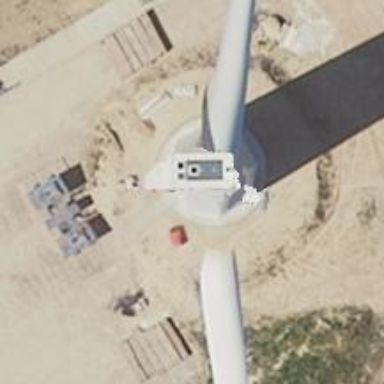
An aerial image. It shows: Wind generator is in the picture.